Question:
I want to know how to break data from tag field become :
'''
produk
test
murah
modem
'''
It will break data inside a record when it has comma delimited
Thanks
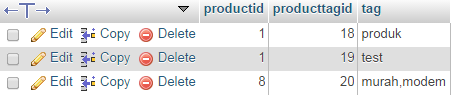
Answer: let you have fetched the data from the table then executing in the 'while loop'. please ignore 'mysql_*', it might be 'mysqli_*' also -
'''
$tags = array();
while($res = mysql_fetch_object($rec)) {
$tags = array_merge($tags, explode(',', $res->tag));
}
'''